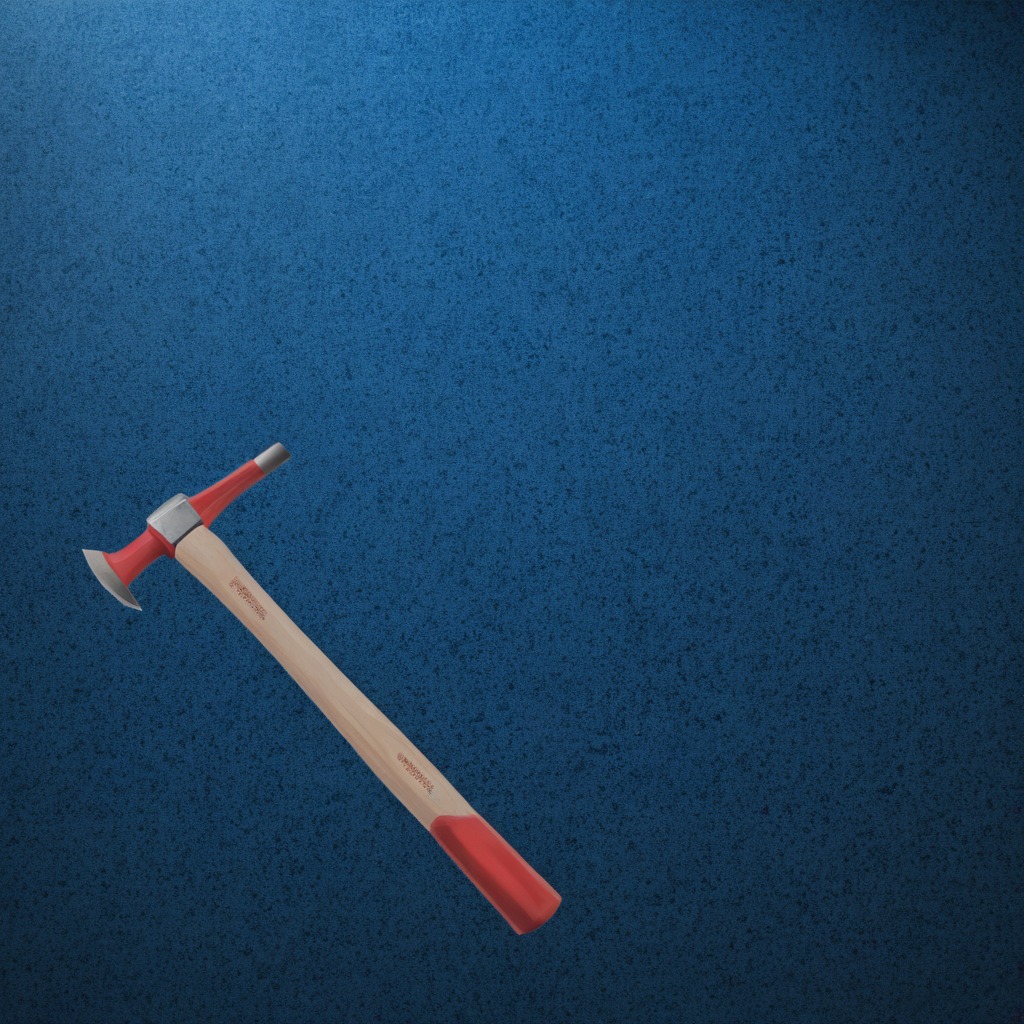
A hammer lying on a clean granite tabletop covered with a blue rubber mat inside a workshop under bright overhead lighting crisp shadows high clarity worn but beneath the mat